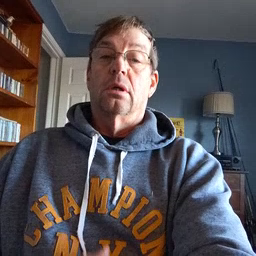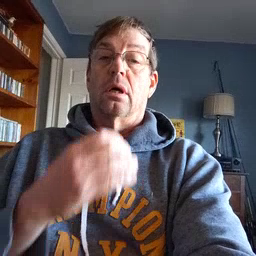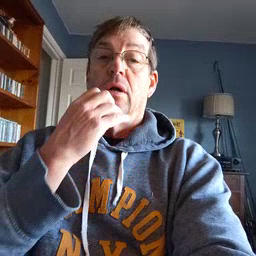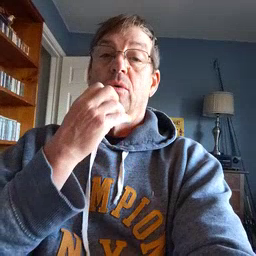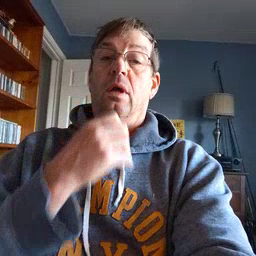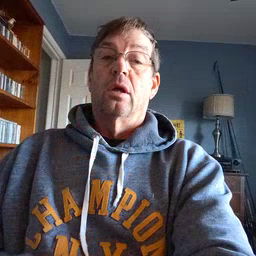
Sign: underwear